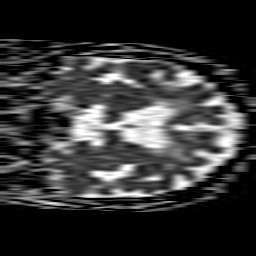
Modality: ADC
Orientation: coronal
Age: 79
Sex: female
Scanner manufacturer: philips
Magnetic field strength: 1.5 T
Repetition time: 3.504 s
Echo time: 0.09257 s